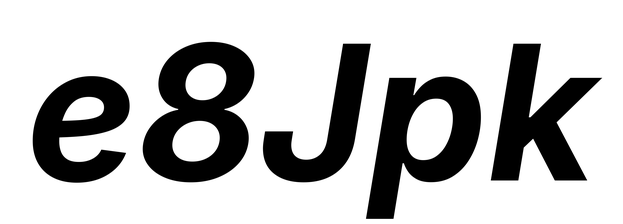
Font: Inter-Italic_Bold_Italic